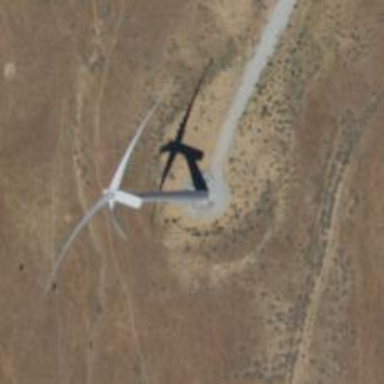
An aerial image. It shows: Wind generator using horizontal axis wind turbines.